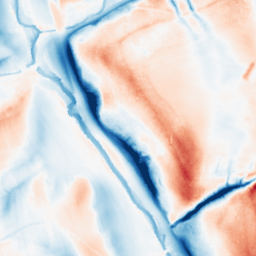
Category: classical
Decomposition family: gaussian_anisotropic
Decomposition parameters: sigma_x: 20
sigma_y: 2
Upsampling method: sinc_hamming
Upsampling parameters: scale: 2
kernel_size: 4
Upsampling scale: 2